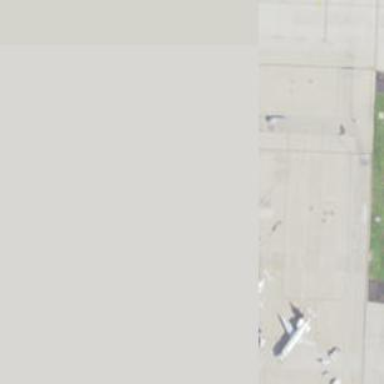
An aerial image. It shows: Airport gate.